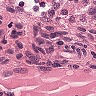
Metastatic tissue present: no